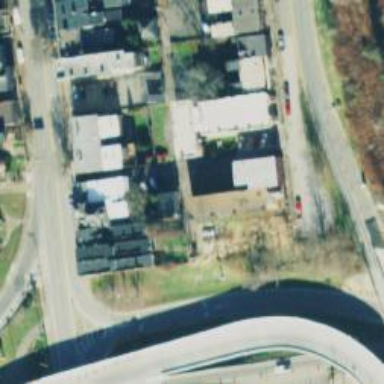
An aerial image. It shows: Alley classified as service road.